Question:
I have this face source image. I'm tyring to add a gradient to the bottom of the picture so it fades out alpha transparent.
Problem is that the transparent source image is not transparent anymore after 'sparse-color' transformation - the transparent area is now black.
This is my cmd so far:
'''
magick convert face.png -alpha set -background none -channel A -sparse-color barycentric "0,%[fx:h*0.90] white 0,%[h] none" +channel face-gradient.png
'''
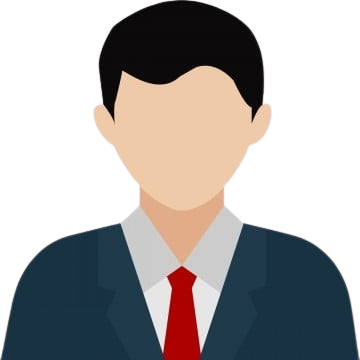
Answer: Here is how you have to do that in Imagemagick. Your image already has an alpha channel. So you have to create a new grayscale gradient image as a mask and combine that with the existing alpha channel. (The -sparse-color is going to write over your existing alpha channel.)
'''
magick face.png \( -clone 0 -alpha extract \) \( -clone 0 -sparse-color barycentric "0,%[fx:h*0.90] white 0,%[h] black" \) \( -clone 1,2 -compose multiply -composite \) -delete 1,2 -alpha off -compose copy_opacity -composite face-gradient.png
'''
<URL>